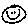
Label: smiley face